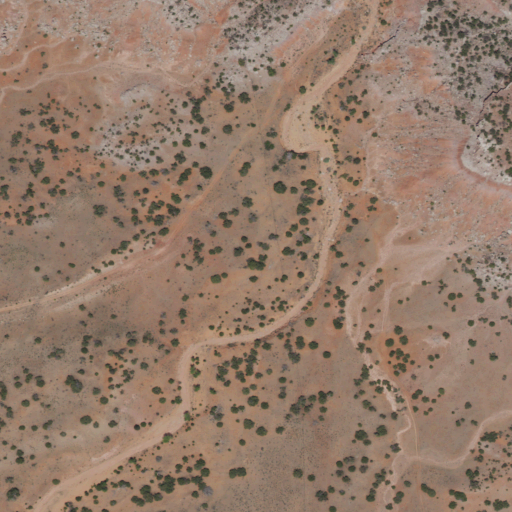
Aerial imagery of valley in New Mexico named Crazy Woman Canyon containing shrub and evergreen forest